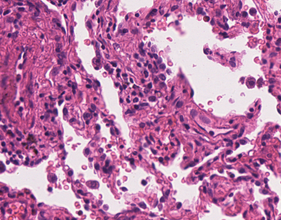
Tumor epithelial tissue: no
Tumor-associated stroma tissue: no
Normal tissue: yes